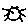
Label: cat